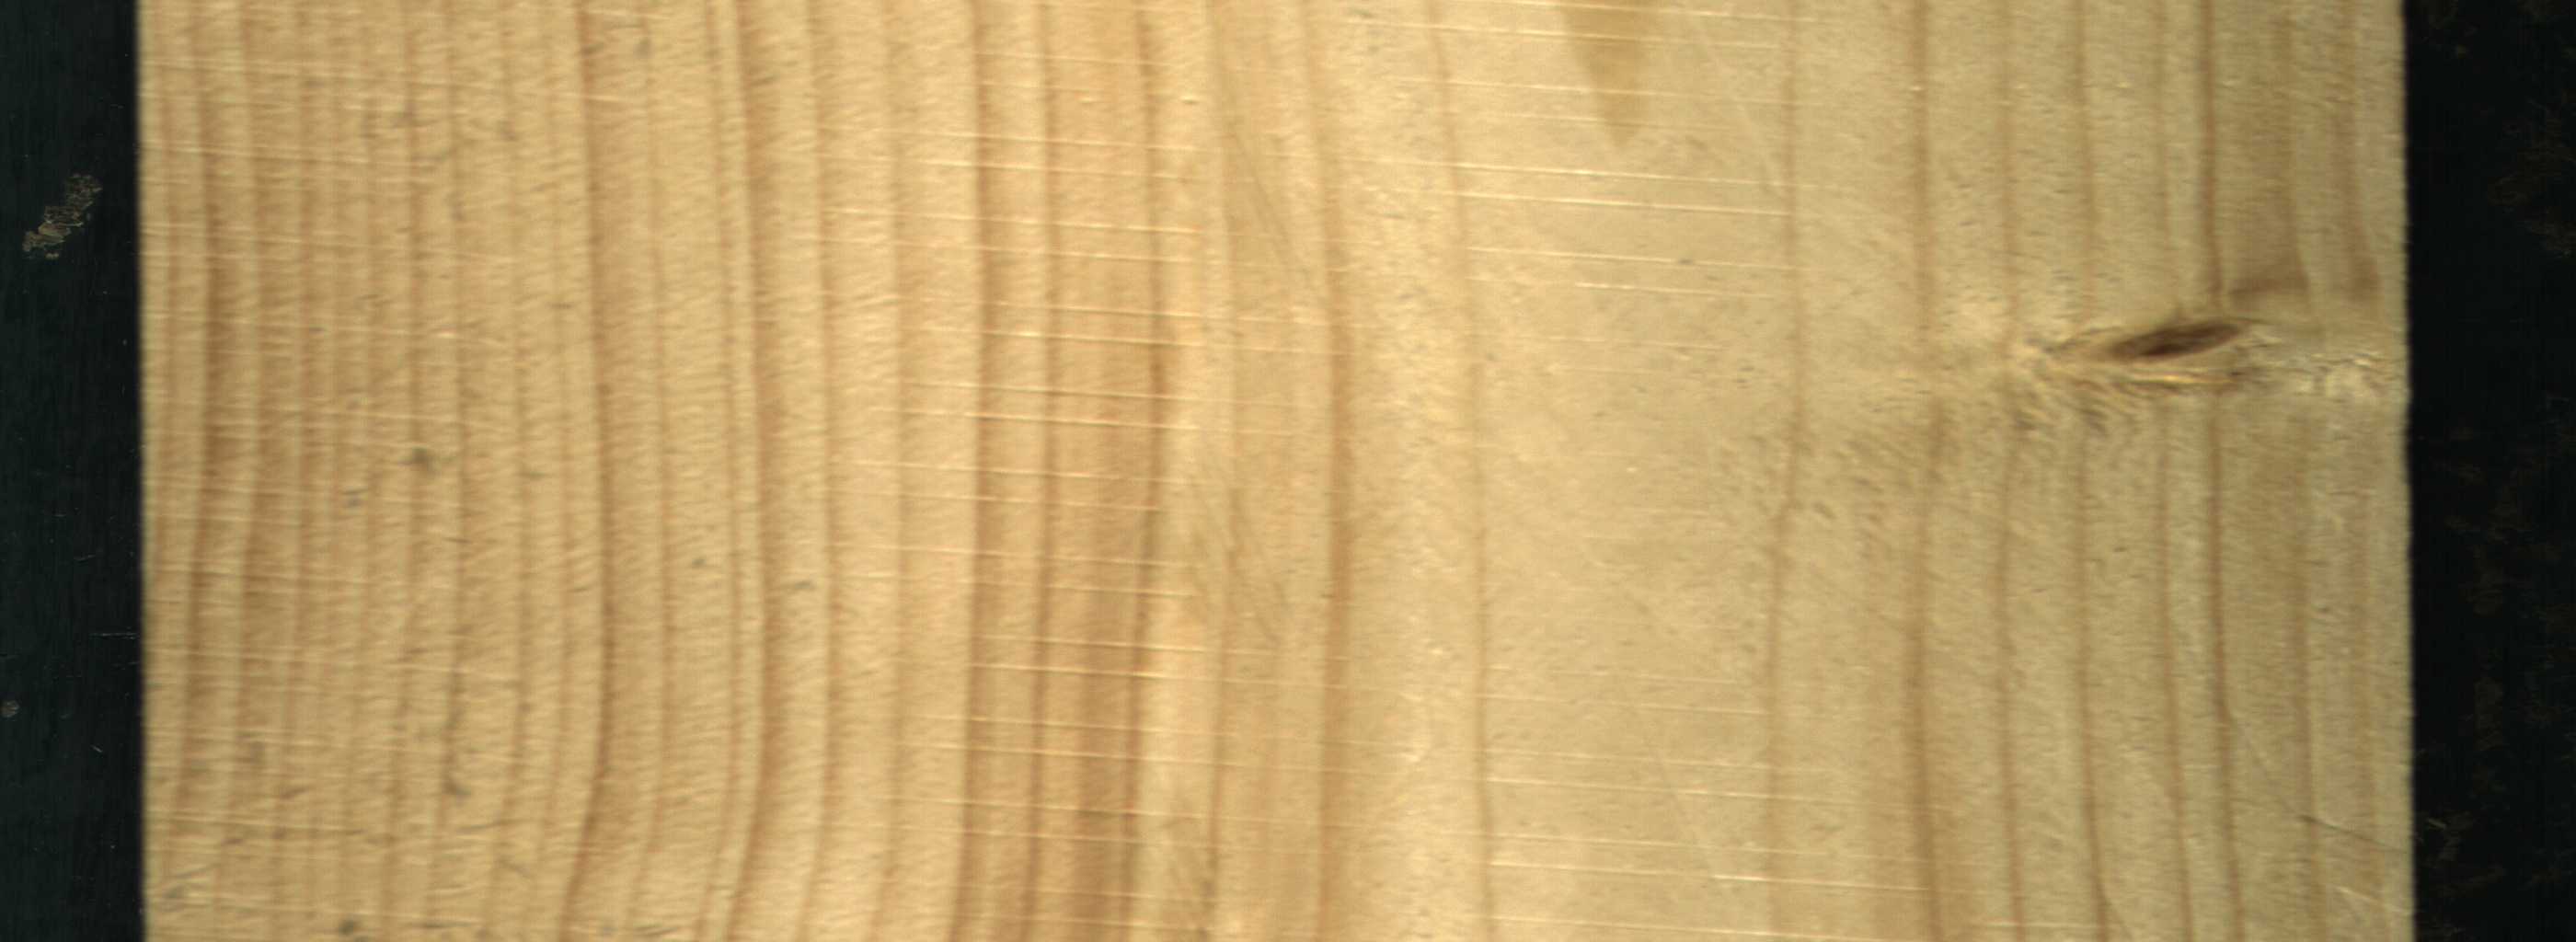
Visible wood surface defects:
Live_Knot